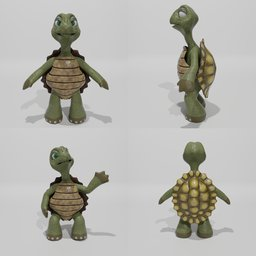
Label: decoration